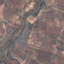
Label: PermanentCrop